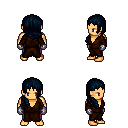
a pixel art fantasy rpg character, male body template, human, tanned skin, brown robe, magenta pants, raven right-swept hairstyle, metal gloves, four views (front, back, left, right), 2x2 character sprite sheet, small pixel art, hard edges, no anti-aliasing